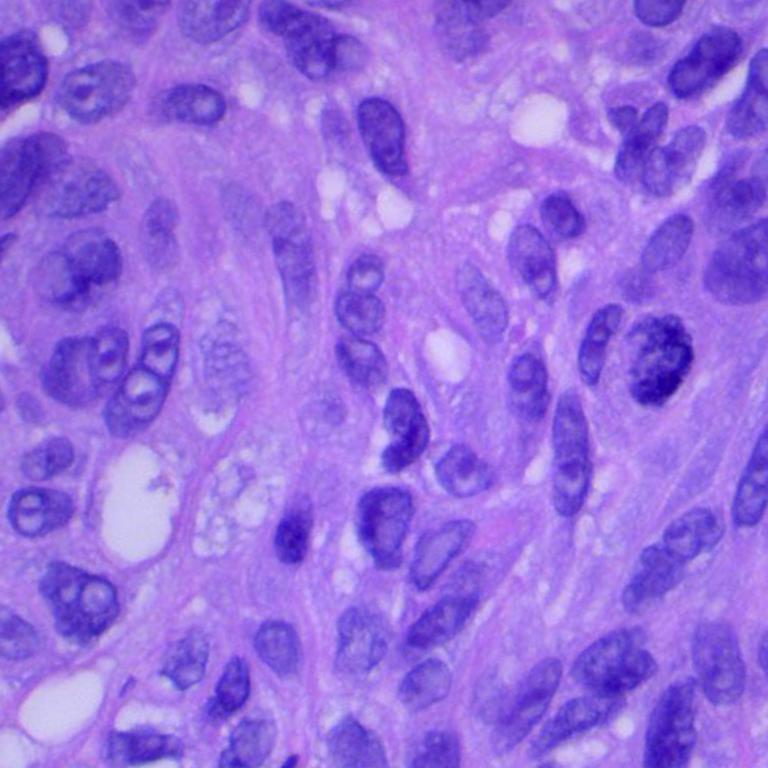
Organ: lung
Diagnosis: squamous carcinomas